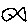
Label: fish